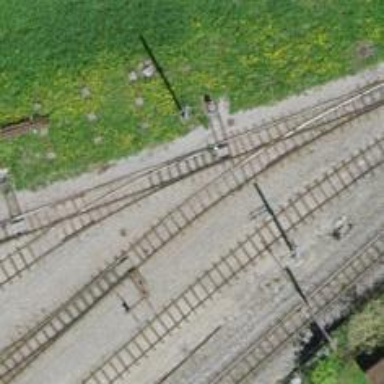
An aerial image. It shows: Narrow-gauge railway with one track passing through service yard. The railway is electrified with contact line.